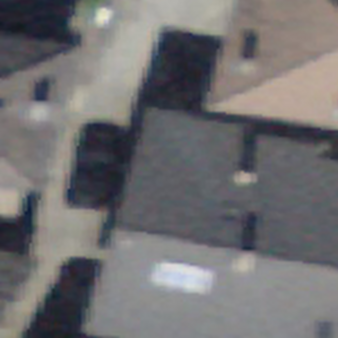
Label: other